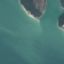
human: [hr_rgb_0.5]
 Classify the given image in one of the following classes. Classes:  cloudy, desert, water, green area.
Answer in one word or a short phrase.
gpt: water